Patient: sex M, age 57
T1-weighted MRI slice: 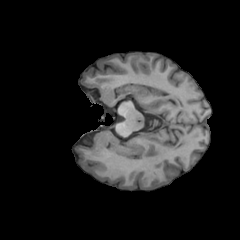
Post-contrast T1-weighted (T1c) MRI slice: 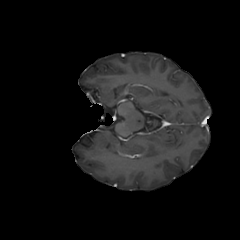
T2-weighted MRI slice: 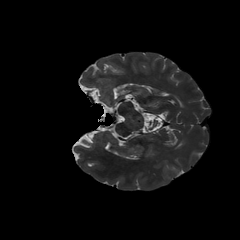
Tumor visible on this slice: no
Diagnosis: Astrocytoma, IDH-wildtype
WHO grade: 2